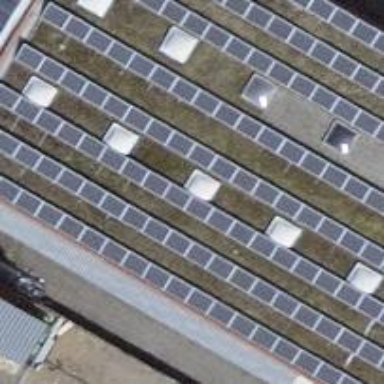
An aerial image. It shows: Solar power generator.